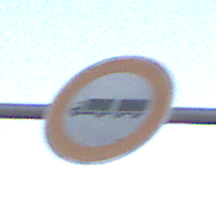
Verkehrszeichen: VerbotLastkraftwagenMitAnhaenger
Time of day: SunriseSunset
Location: Outdoor (Nature)
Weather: Clear
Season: NotSpecified
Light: Natural